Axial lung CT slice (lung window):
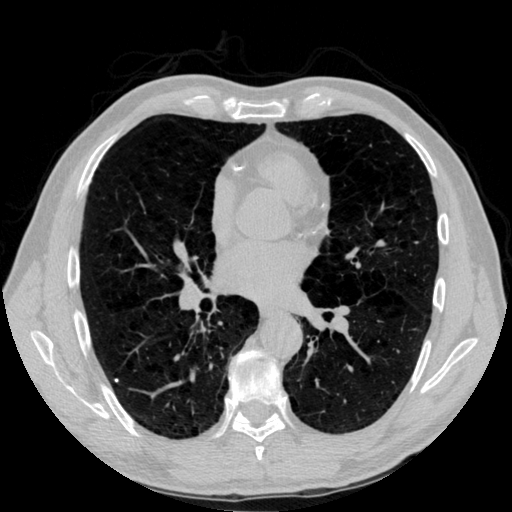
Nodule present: yes
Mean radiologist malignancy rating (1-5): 1